Interaction volume radius: 5 \u00c5
Interaction volume height: 35 \u00c5
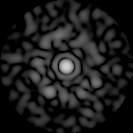
Disorder parameter: 0.852